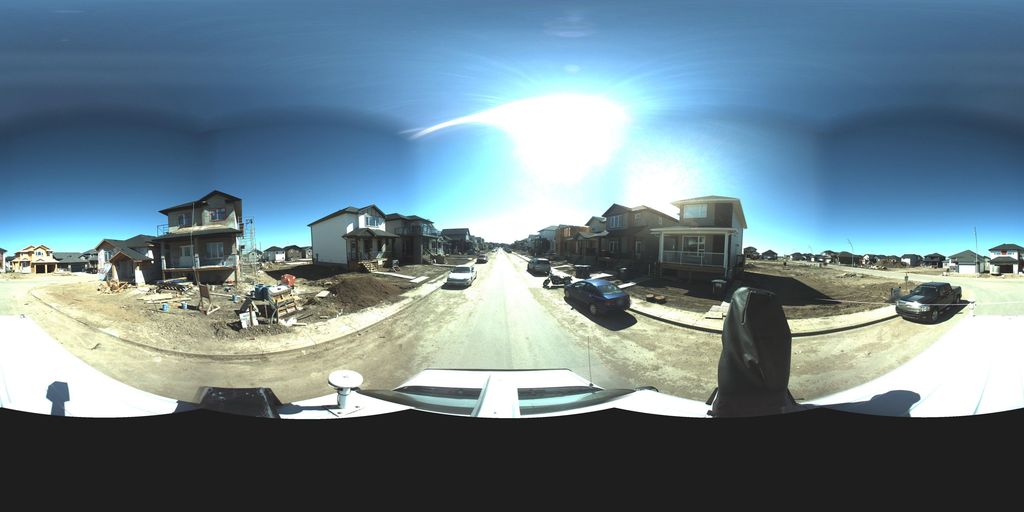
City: saskatoon